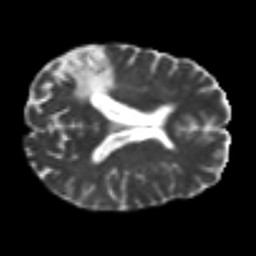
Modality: T2w
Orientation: axial
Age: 49
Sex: male
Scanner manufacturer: siemens
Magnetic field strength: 3 T
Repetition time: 7.3 s
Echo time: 0.087 s